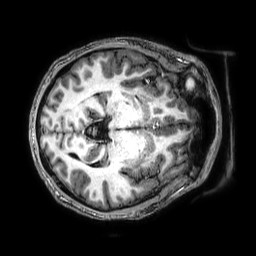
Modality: T1w
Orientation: axial
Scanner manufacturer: philips
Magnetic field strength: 3 T
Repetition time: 0.008 s
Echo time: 0.00356 s